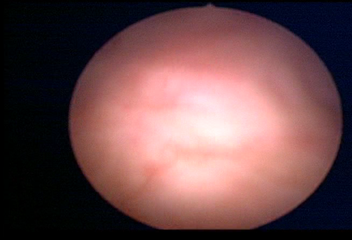
Modality: WLC
Class: Normal mucosa
Bladder cancer association: No